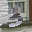
Label: 3